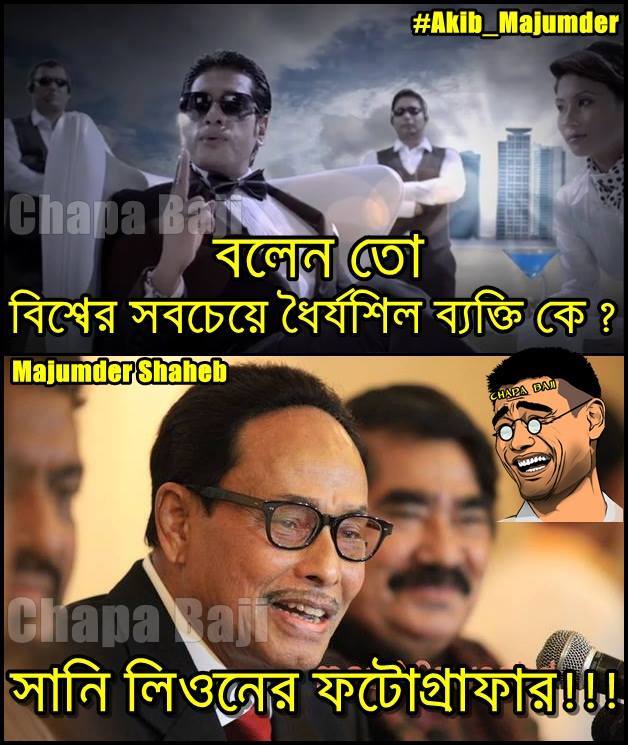
Caption: বলেন ত বিশ্বের সবচেয়ে ধৈর্যশীল ব্যাক্তি কে? সানি লিওনের ফটোগ্রাফার
Label: hate